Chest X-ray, AP view. Patient: 27 years old, sex M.
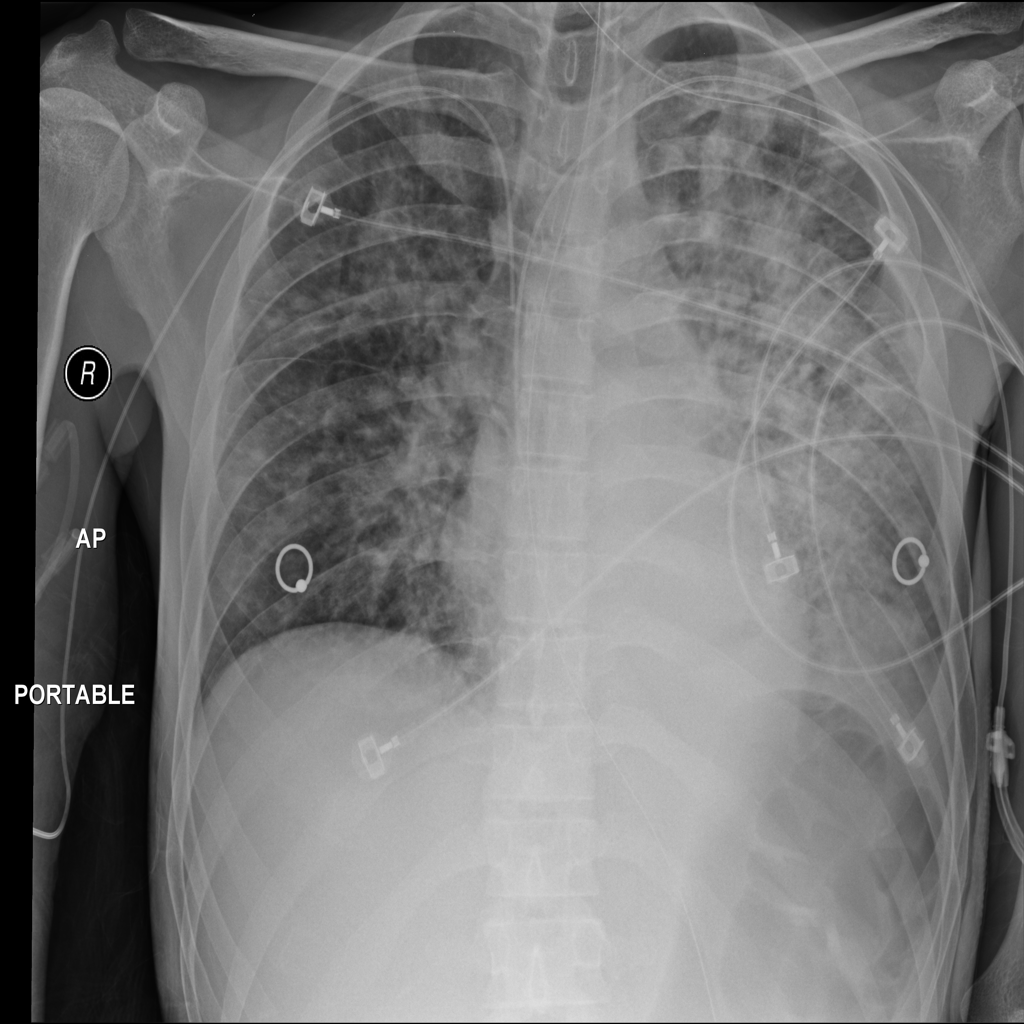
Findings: Effusion, Infiltration, Nodule